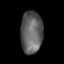
Tissue: lung
Cell type: T cells
Senescence score: 0.2208
Nuclear area (px): 913
Mean DAPI intensity: 96.136